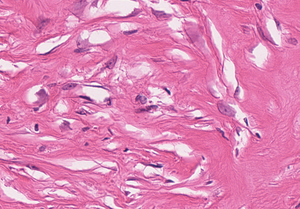
Tumor epithelial tissue: no
Tumor-associated stroma tissue: yes
Normal tissue: no